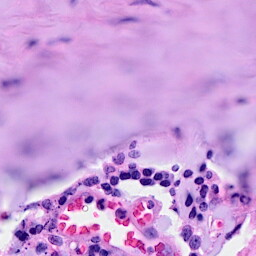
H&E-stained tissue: Breast